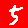
Digit: 5